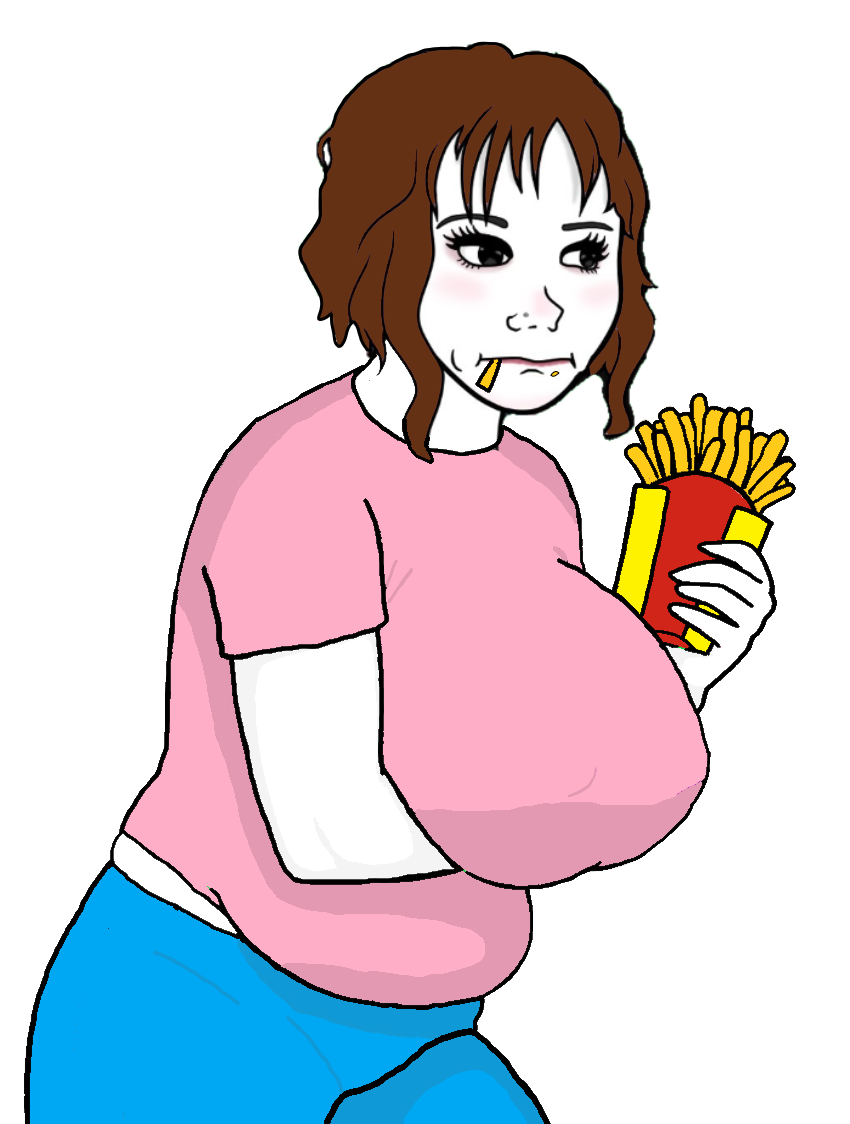
Label: 5_Daddys_Girl